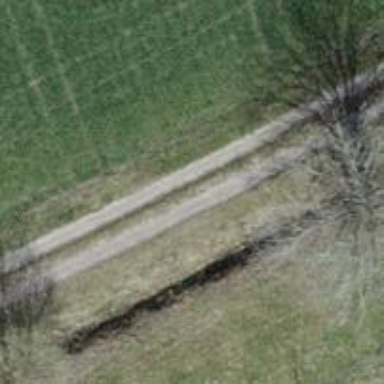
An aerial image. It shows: Track with pebblestone surface.